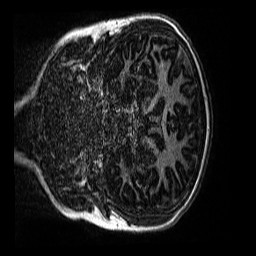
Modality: MP2RAGE
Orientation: coronal
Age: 13
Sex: female
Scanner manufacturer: siemens
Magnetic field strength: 3 T
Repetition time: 4 s
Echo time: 0.00299 s